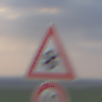
Verkehrszeichen: SchneeOderEisglaette
Zusatzzeichen unten: Geschwindigkeit40
Umgebung: Outdoor, Nature
Tageszeit: SunriseSunset
Wetter: PartlyCloudy
Licht: Natural
Jahreszeit: NotSpecified
Kontrast: LowContrast